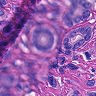
Metastatic tissue present: yes